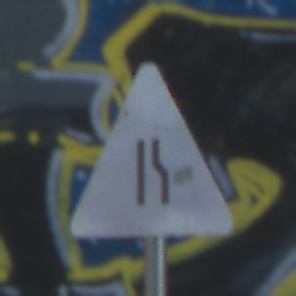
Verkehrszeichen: EinseitigVerengteFahrbahnRechts
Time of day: Midday
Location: Outdoor (Urban)
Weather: Clear
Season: NotSpecified
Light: Natural